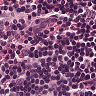
Metastatic tissue present: no